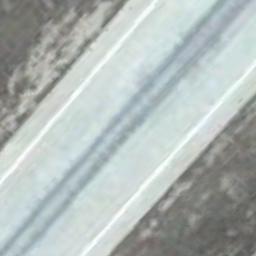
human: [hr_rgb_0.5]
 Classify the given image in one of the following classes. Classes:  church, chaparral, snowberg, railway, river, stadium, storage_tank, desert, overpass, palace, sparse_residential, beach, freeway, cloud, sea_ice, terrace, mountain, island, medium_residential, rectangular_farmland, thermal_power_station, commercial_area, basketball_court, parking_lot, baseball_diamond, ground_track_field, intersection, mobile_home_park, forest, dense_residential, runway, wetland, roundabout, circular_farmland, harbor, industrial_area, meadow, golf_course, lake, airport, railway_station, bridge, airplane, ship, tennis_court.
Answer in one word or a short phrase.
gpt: runway